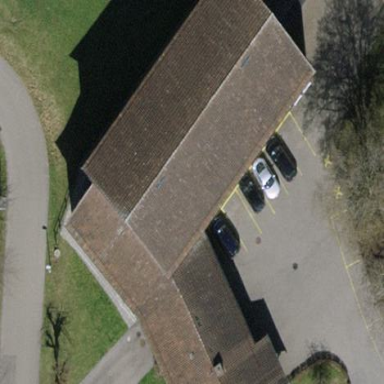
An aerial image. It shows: Sports centre building.